Question: I'm trying to achieve this using Bootstrap 4.
<URL>
<URL>

As seen on the image I need 2 columns both having same height, no matter what is the resolution of the pictures inside. The left one is having one big picture and the right one 2 small ones with some gap aligned perfectly to the big one.
Any help would be really appreciated!
My code so far:
HTML:
'''
<div class="row">
<div class="col-lg-6">
<div class="imagebox">
<img class="img-fluid" src="https://placehold.it/1000x1000" alt="">
</div>
</div>
<div class="col-lg-6">
<div class="imagebox">
<img class="img-fluid" src="https://placehold.it/400x600" alt="">
</div>
<div class="spacer30"></div>
<div class="imagebox">
<img class="img-fluid" src="https://placehold.it/400x600" alt="">
</div>
</div>
</div>
'''
CSS:
'''
.imagebox{
overflow: hidden;
width: 100%;
height: auto;
}
.spacer30{
height:30px;
}
'''
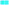
Answer: It should be something like this.
(Run code snippet and open in full page)
'''
$(document).ready(function() {
var loImage = $('#myHeightImage'),
loSideImages = $('#sideImages');
// http://stackoverflow.com/questions/<PHONE>/jquery-callback-on-image-load-even-when-the-image-is-cached
loImage.on("load", function() {
loSideImages.height(loImage.height());
});
window.onresize = function(event) {
loSideImages.height(loImage.height());
};
});
'''
'''
div.col-md-6 div {
height: 50%;
background-position: center;
background-size: cover;
}
'''
'''
<script src="https://ajax.googleapis.com/ajax/libs/jquery/1.11.1/jquery.min.js"></script>
<link href="https://maxcdn.bootstrapcdn.com/bootstrap/3.3.7/css/bootstrap.min.css" rel="stylesheet" integrity="sha384-BVYiiSIFeK1dGmJRAkycuHAHRg32OmUcww7on3RYdg4Va+PmSTsz/K68vbdEjh4u" crossorigin="anonymous"/>
<div class="container">
<div class="row">
<img src="http://lorempixel.com/1280/720/people" id="myHeightImage" class="col-md-6"/>
<div id="sideImages" class="col-md-6">
<div style="background-image: url(http://lorempixel.com/1280/720/animals)"></div>
<div style="background-image: url(http://lorempixel.com/1280/720/nature)"></div>
</div>
</div>
</div>
'''